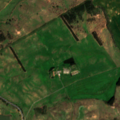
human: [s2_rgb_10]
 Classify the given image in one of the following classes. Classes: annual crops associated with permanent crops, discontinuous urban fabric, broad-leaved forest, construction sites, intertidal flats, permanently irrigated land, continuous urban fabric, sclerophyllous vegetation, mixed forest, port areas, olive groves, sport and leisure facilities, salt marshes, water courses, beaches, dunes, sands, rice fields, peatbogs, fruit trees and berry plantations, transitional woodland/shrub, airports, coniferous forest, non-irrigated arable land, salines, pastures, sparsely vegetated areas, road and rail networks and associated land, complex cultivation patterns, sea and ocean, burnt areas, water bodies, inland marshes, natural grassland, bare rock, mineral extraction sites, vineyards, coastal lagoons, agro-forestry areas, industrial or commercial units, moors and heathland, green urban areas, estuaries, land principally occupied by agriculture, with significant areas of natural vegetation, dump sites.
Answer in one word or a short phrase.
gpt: non-irrigated arable land, permanently irrigated land, pastures